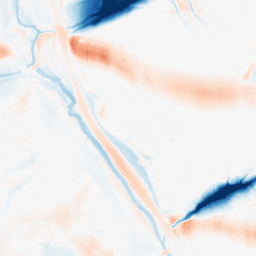
Category: morphological
Decomposition family: morphological_ellipse
Decomposition parameters: operation: average
width: 50
height: 30
Upsampling method: bicubic
Upsampling parameters: scale: 4
Upsampling scale: 4